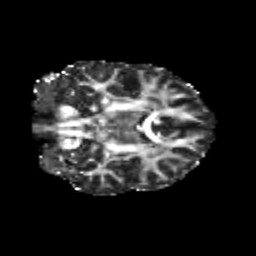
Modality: FA
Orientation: coronal
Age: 18
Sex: female
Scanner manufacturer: siemens
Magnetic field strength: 3 T
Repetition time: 3.5 s
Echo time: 0.113 s